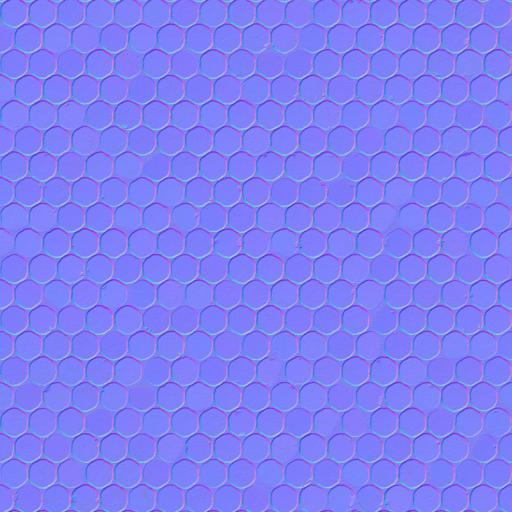
blue cyan hexagon mosaic pool tiled tiles white